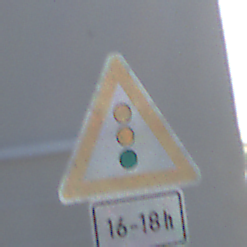
Verkehrszeichen: Lichtzeichenanlage
Zusatzzeichen unten: ZeitangabenOhneBeschraenkungAufWochentage1
Umgebung: Outdoor, Urban
Tageszeit: MorningAfternoon
Wetter: Clear
Licht: Natural
Jahreszeit: NotSpecified
Kontrast: HighContrast